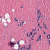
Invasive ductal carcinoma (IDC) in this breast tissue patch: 1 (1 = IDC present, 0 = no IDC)